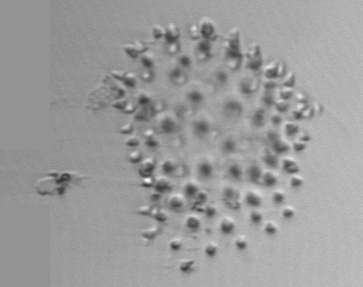
Label: Parvicorbicula_socialis